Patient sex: F
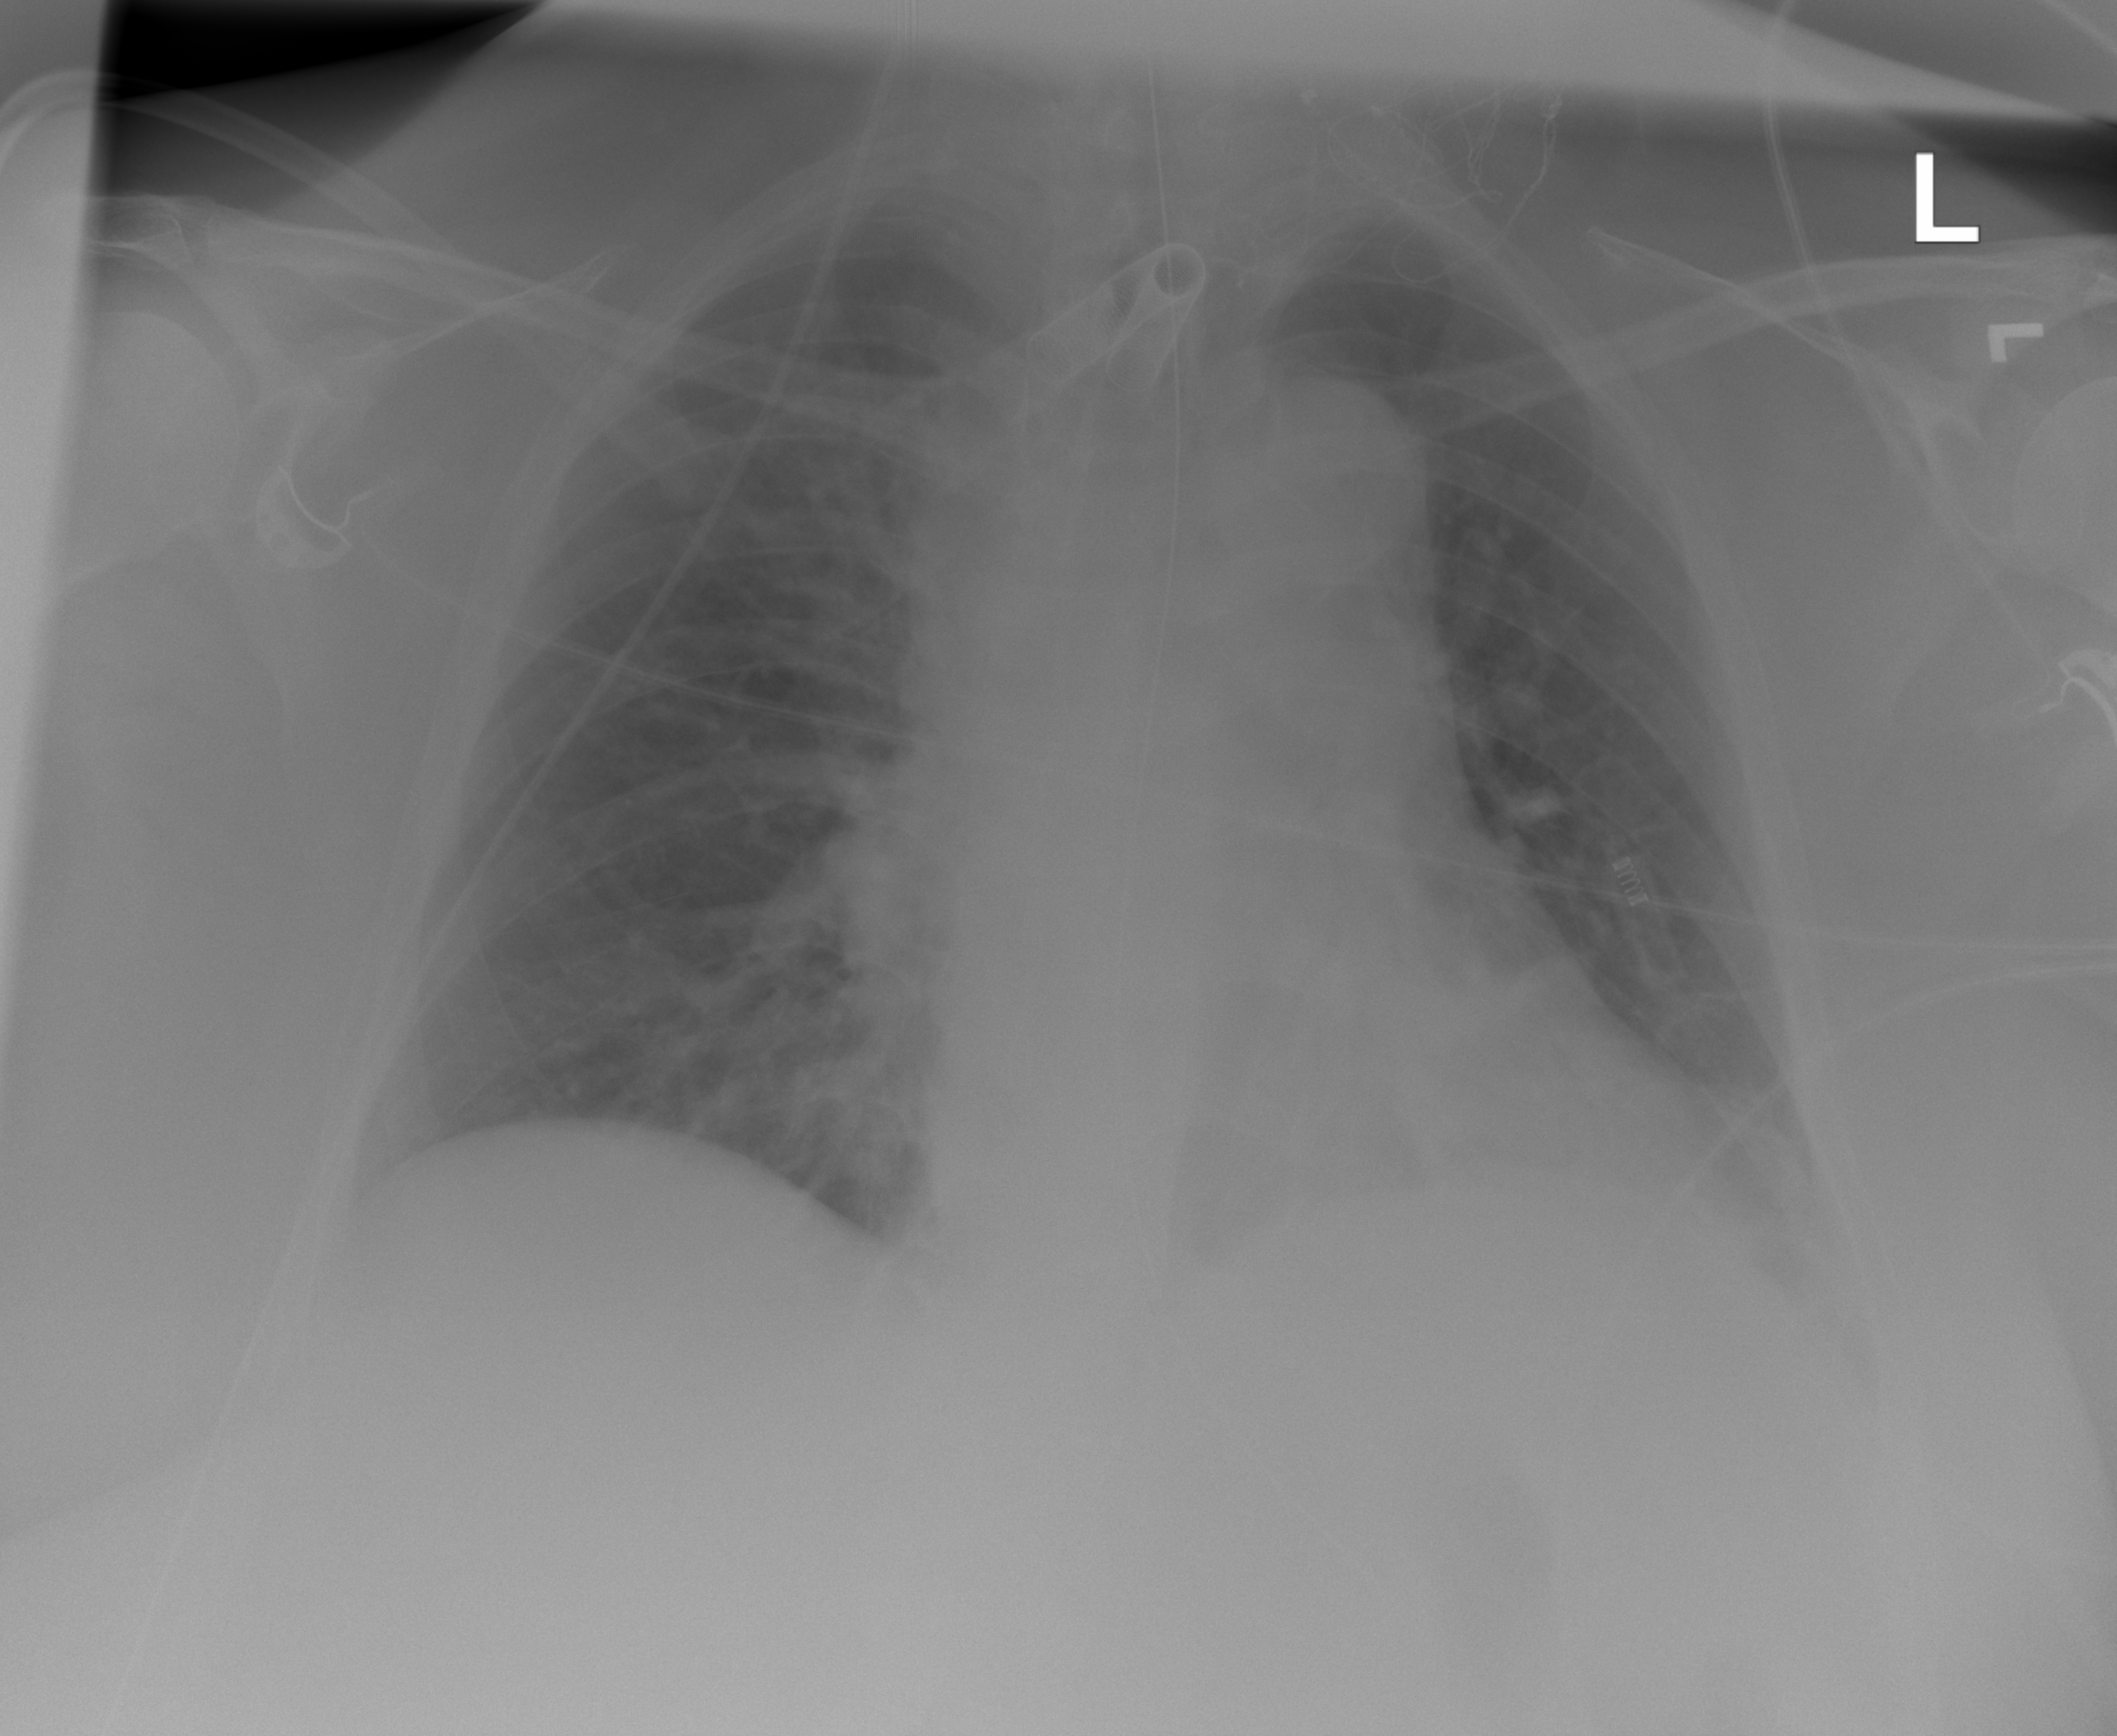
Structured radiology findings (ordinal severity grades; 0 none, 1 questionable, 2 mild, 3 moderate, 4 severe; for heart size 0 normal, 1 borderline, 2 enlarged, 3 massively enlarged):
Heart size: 1
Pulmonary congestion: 2
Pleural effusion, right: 0
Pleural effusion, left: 1
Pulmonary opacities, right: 0
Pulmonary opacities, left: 1
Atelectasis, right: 2
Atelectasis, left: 2